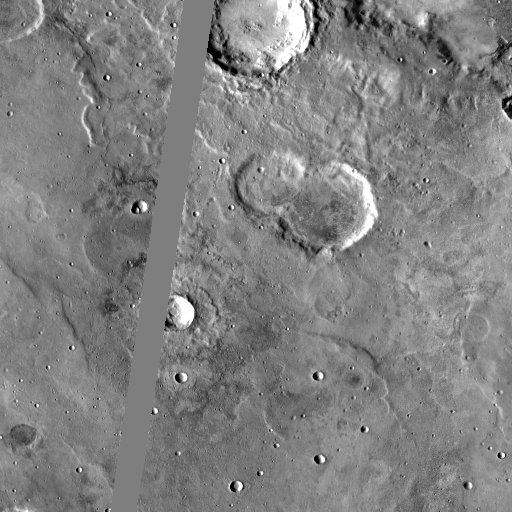
Crater classes present: Background, Other, Layered, Buried, Secondary